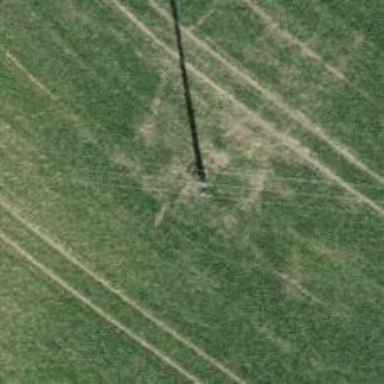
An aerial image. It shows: Power line in the image.